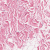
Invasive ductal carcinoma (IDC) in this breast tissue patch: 0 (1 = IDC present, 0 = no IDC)